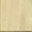
Piece: xx